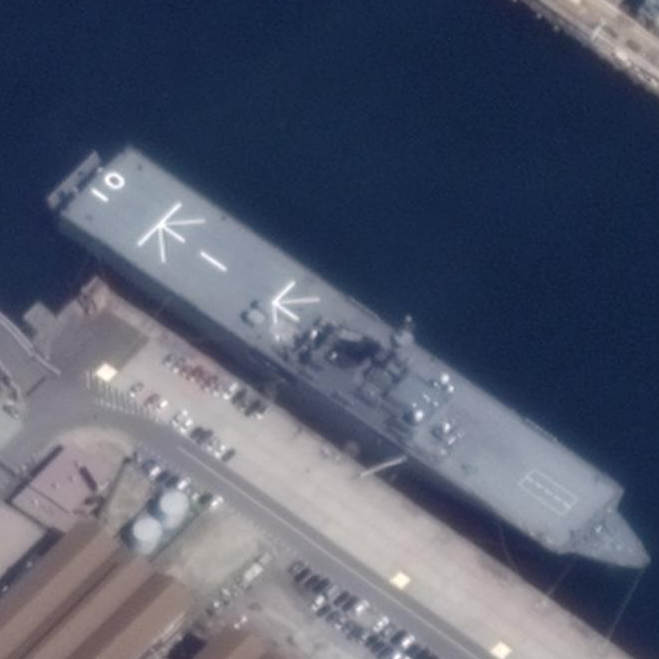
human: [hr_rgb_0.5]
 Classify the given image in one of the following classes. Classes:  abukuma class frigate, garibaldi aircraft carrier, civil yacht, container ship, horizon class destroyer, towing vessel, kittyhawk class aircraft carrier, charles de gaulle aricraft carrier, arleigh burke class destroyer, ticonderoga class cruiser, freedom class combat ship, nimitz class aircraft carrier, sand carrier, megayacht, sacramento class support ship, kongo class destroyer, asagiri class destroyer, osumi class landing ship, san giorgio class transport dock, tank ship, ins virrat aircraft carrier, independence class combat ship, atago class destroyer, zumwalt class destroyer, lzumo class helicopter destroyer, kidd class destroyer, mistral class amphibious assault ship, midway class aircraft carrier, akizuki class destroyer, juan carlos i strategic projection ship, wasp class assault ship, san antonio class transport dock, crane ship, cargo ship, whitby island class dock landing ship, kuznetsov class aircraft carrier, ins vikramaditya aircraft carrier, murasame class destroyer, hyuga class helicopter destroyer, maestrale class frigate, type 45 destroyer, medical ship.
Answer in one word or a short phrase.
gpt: Osumi class landing ship